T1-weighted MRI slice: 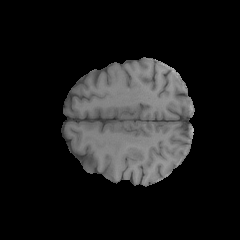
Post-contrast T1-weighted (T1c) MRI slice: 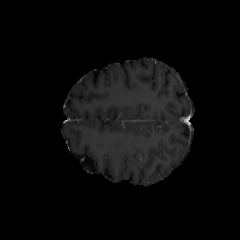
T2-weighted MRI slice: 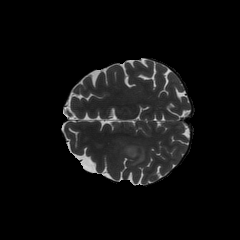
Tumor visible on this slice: yes